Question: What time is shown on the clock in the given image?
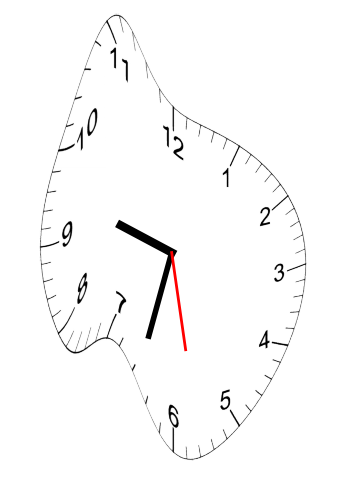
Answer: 09:32:28